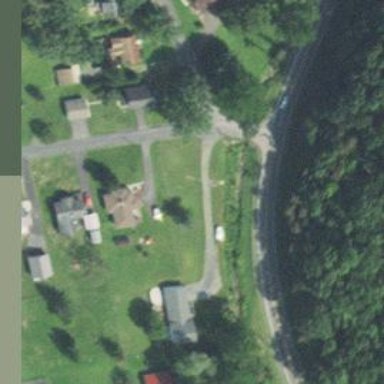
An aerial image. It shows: Driveway.